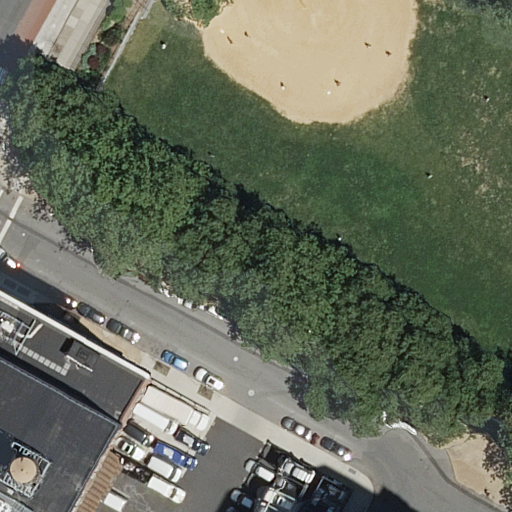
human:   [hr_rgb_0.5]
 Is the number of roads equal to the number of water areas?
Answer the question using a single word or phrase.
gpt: no

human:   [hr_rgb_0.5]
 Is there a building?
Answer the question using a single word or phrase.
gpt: yes

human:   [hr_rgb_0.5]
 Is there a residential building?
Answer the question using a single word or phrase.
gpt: yes

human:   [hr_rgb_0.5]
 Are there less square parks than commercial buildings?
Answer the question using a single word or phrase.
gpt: no

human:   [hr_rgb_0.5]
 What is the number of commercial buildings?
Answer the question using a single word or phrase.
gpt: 0

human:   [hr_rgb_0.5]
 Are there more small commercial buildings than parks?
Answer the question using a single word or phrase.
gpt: no

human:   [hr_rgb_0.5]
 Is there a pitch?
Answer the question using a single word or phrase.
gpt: yes

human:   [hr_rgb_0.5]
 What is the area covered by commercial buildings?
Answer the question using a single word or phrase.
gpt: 0m2

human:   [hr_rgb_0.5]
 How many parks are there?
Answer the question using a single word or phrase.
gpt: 1

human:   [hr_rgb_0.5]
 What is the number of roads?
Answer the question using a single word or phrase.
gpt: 4

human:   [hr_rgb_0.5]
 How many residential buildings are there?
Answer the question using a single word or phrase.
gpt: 1

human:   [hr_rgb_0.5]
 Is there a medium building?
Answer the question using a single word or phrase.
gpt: no

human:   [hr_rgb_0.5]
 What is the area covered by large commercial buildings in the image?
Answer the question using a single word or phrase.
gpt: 0m2

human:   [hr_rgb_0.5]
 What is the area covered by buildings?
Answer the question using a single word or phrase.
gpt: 830m2

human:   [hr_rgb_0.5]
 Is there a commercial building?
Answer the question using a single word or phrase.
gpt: no

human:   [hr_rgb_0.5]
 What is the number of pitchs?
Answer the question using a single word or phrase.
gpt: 1

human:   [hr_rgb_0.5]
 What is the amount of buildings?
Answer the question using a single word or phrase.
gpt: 1

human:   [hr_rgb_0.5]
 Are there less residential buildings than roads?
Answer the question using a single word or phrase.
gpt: yes

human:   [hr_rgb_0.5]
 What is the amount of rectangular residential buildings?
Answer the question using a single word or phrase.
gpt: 1

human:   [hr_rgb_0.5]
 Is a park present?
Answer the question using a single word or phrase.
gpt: yes

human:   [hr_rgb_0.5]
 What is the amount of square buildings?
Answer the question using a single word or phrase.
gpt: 0

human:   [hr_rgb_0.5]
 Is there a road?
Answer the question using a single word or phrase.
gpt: yes

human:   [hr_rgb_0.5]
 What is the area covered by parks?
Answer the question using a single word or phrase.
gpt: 1436m2

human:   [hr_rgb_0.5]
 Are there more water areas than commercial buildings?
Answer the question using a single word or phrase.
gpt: no

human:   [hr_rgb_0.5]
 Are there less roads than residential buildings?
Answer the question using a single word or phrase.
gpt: no

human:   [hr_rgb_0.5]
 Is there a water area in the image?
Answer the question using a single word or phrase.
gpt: no

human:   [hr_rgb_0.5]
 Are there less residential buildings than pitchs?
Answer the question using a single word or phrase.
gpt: no

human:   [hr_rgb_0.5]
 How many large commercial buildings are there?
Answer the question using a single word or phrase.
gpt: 0

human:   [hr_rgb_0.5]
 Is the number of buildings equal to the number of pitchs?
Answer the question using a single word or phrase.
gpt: yes

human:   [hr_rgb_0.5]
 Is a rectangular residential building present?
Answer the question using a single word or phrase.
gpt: yes

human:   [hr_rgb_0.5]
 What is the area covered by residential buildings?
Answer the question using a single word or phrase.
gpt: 830m2

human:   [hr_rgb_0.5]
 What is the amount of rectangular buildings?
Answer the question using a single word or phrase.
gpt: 1

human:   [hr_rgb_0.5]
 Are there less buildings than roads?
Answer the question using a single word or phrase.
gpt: yes

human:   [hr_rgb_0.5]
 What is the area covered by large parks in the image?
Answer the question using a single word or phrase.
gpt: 1436m2

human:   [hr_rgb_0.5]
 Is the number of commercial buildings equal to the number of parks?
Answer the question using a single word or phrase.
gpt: no

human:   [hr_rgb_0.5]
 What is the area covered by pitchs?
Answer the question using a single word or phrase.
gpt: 21m2

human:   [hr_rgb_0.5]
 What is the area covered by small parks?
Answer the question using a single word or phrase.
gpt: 0m2

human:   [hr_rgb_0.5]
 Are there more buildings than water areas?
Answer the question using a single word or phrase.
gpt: yes

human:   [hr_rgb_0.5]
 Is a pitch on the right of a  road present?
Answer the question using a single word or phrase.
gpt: yes

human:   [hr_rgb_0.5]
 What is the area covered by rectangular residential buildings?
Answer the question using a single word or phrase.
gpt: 830m2

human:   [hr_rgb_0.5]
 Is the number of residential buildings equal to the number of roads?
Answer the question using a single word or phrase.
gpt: no

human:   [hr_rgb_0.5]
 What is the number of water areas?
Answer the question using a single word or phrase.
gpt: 0

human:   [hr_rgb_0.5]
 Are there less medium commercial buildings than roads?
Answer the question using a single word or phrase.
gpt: yes

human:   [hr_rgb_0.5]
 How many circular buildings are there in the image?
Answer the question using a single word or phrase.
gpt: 0

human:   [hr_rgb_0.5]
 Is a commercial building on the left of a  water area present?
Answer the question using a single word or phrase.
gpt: no

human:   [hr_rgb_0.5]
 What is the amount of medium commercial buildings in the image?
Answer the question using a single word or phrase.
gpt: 0

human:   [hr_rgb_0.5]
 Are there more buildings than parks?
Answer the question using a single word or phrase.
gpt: no

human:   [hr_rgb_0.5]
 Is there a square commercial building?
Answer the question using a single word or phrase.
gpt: no

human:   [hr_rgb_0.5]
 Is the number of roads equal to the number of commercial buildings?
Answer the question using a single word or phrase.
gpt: no

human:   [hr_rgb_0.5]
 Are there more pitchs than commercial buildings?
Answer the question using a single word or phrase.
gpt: yes

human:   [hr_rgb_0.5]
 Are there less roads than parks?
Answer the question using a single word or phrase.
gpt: no

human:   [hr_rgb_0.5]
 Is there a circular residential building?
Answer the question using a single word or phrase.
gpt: no

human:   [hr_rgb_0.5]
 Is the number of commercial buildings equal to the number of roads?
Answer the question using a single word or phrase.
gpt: no

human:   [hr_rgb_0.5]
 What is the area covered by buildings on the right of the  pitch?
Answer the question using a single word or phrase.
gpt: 0m2

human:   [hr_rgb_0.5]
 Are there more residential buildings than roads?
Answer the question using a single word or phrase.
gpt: no

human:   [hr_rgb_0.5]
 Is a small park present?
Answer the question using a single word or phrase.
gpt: no

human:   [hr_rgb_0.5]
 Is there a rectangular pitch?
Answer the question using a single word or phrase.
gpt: yes

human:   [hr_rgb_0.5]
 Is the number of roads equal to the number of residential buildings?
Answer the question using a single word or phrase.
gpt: no

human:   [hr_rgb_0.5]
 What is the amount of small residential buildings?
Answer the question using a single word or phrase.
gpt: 0

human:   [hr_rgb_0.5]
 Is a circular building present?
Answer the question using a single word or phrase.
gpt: no

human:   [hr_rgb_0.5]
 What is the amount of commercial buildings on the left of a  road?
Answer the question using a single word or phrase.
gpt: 0

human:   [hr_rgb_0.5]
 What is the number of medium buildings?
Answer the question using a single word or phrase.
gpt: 0

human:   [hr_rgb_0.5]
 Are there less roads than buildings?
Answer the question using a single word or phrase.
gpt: no

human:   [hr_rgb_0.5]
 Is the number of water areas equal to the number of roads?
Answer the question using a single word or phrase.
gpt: no